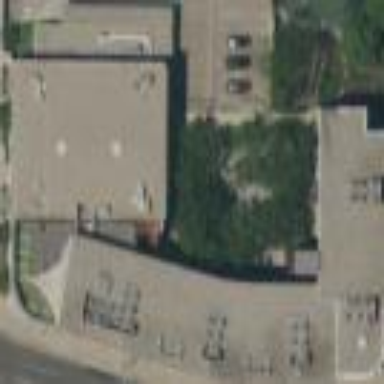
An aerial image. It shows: School building.